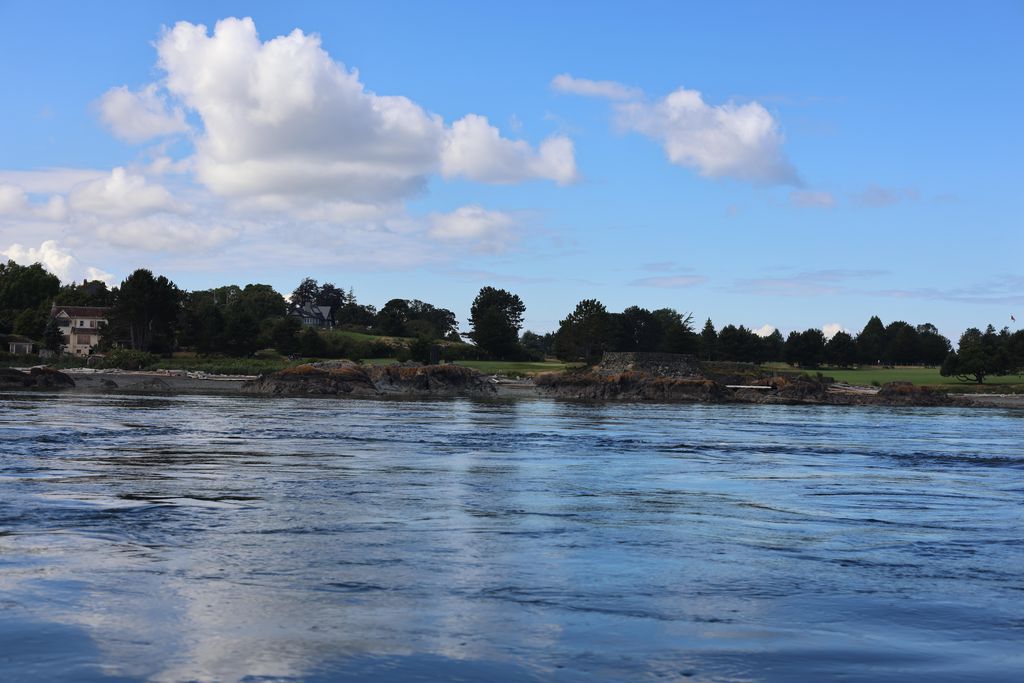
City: victoria